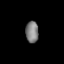
Tissue: lung
Cell type: Epithelial cells
Senescence score: 0.2345
Nuclear area (px): 274
Mean DAPI intensity: 124.099